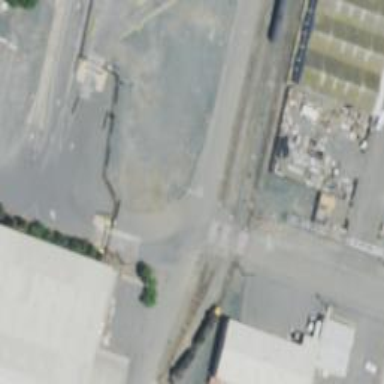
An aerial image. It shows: Railway spur service.